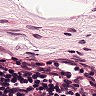
Metastatic tissue present: no